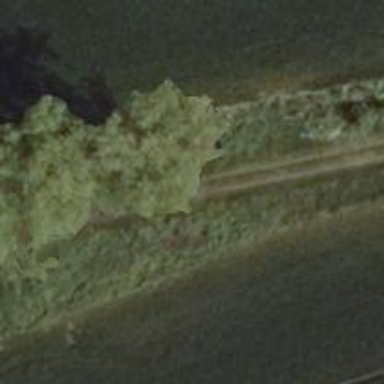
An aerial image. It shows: Row of trees in natural setting.